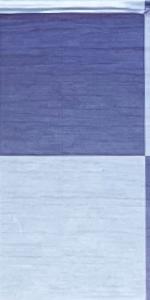
Label: Empty